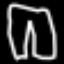
Label: pants